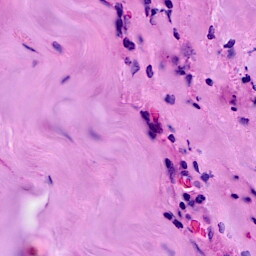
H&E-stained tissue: Breast